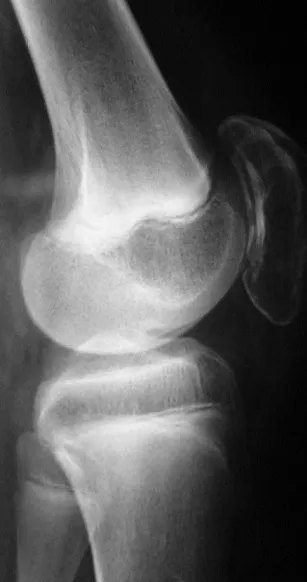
Radiography of the right knee showing an osteolytic lesion involving the hole patella.
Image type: radiology (x_ray)